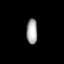
Tissue: lung
Cell type: Endothelial cells
Senescence score: 0.5403
Nuclear area (px): 275
Mean DAPI intensity: 164.345